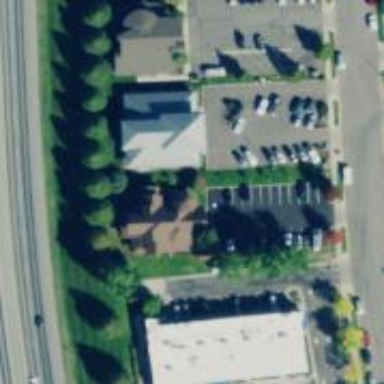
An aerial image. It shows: Healthcare clinic is depicted in the image.